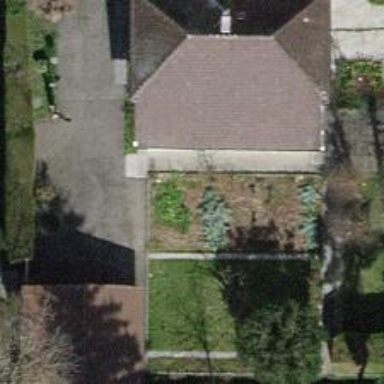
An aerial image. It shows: House with hipped roof aligned along its orientation.